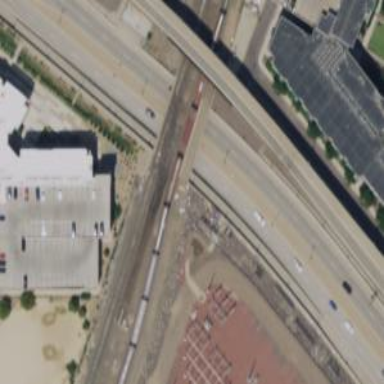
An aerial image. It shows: Railway bridge over siding rail service.